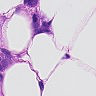
Metastatic tissue present: yes